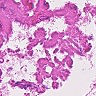
Metastatic tissue present: no